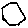
Label: hexagon